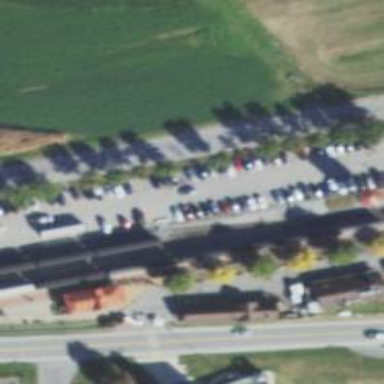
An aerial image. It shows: Preserved rail siding in service.